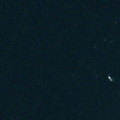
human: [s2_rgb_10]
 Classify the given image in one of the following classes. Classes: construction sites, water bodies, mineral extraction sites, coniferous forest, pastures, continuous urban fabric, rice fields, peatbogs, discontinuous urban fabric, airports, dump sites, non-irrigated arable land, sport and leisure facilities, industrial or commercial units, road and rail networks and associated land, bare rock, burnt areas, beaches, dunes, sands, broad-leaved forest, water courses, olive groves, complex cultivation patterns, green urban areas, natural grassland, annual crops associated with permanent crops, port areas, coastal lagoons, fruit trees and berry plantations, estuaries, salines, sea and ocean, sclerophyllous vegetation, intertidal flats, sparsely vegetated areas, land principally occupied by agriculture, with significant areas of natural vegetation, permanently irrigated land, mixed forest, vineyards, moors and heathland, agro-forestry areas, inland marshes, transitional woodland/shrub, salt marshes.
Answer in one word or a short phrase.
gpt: sea and ocean